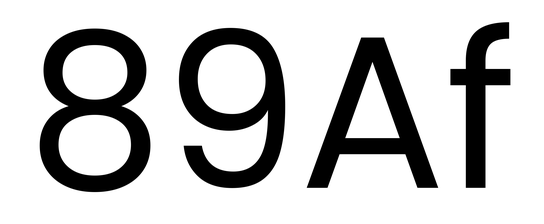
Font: Poppins-Regular